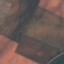
Land use / land cover: AnnualCrop